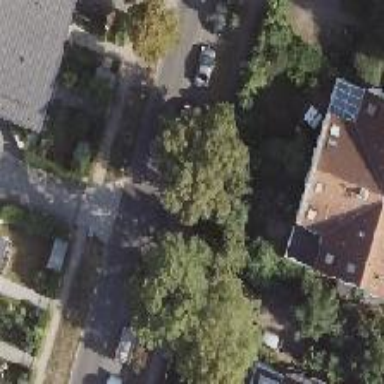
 and parallel parking lanes on both sides as well."